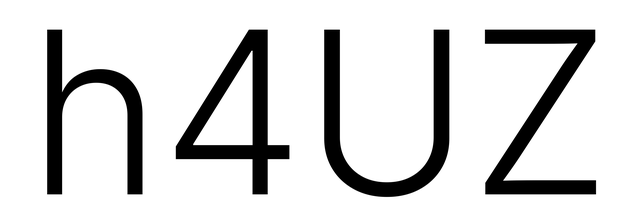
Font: Inter_Light